Question: I have a table with values as follows
[
My requirement is to get the NAME based on S_ID and if the given S_ID is not in the table then get the NAME with no S_ID
EX:
'SELECT NAME FROM STUDENTS WHERE S_ID=2455'
The result would be
'SELECT NAME FROM STUDENTS WHERE S_ID=2411'
The result should be
I have tried
'select NAME from STUDENTS where S_ID=2455 or S_ID IS NULL'
It gives be bot and
I would really appreciate any help
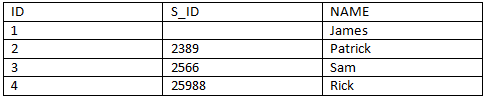
Answer: Here's one option:
'''
SQL> set ver off
SQL> with students (id, s_id, name) as
2 (select 2, 2389, 'Patrick' from dual union all
3 select 1, null, 'James' from dual union all
4 select 3, 2566, 'Sam' from dual
5 )
6 select name from students where s_id = &&par_s_id
7 and exists (select null from students where s_id = &&par_s_id)
8 union all
9 select name from students where s_id is null
10 and not exists (select null from students where s_id = &&par_s_id);
Enter value for par_s_id: 2389
NAME
-------
Patrick --> because S_ID = 2389 exists in a table
SQL> undefine par_s_id
SQL> /
Enter value for par_s_id: 123456
NAME
-------
James --> because S_ID = 123456 doesn't exist
SQL>
'''
As you already have the table, you'd use code from line #6 onward.